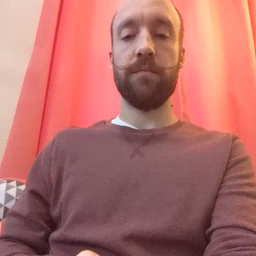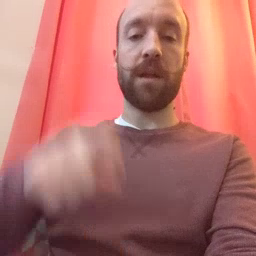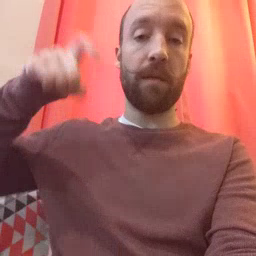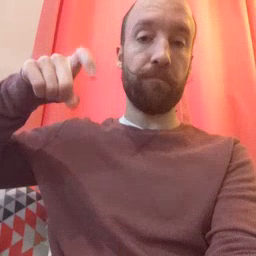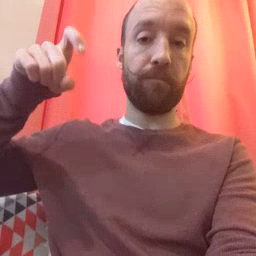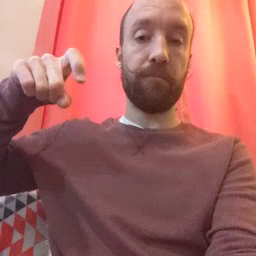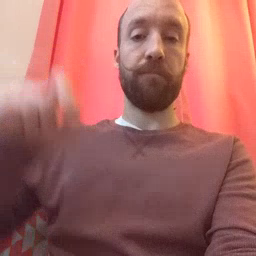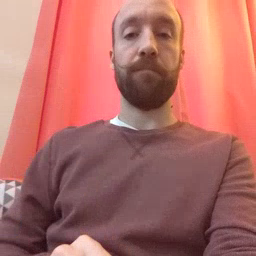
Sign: time